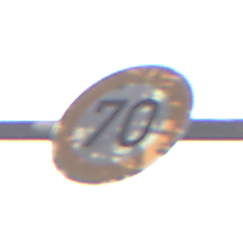
Verkehrszeichen: Geschwindigkeit70
Umgebung: Outdoor, Urban
Tageszeit: Midday
Wetter: Overcast
Licht: Natural
Jahreszeit: NotSpecified
Kontrast: LowContrast